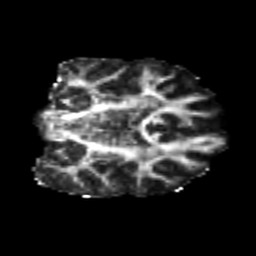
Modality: FA
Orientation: coronal
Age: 25
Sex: female
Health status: healthy
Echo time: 0.074 s